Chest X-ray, PA view. Patient: 49 years old, sex F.
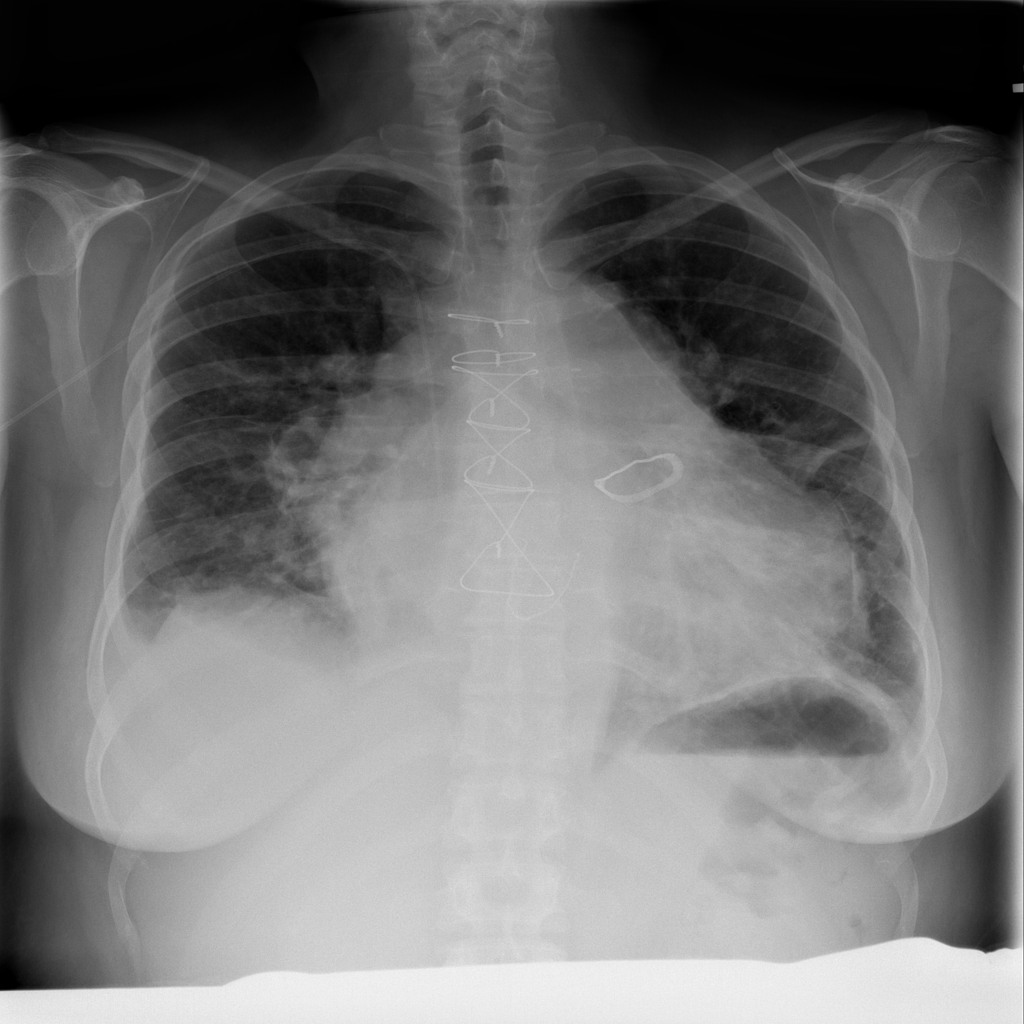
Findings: Cardiomegaly, Effusion, Infiltration